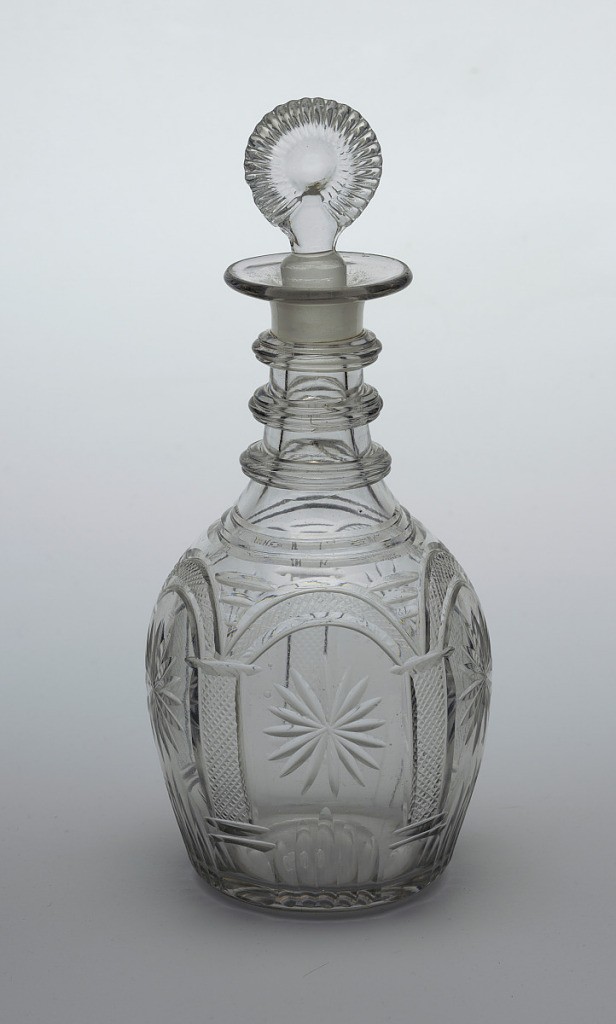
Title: Decanter and stopper
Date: ca. 1820–30
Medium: Glass
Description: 3-part mold blown (very hard to see), bulbous body with central panel in alternate section of vertical fluting and diamonds, fluting above and below 3 triple neck rings, wide lip, molded fluted bulls-eye stopper; pontil mark on bottom.